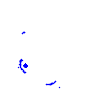
Particle: pion